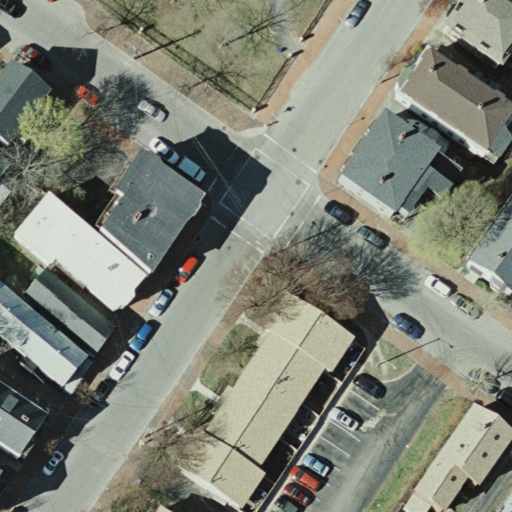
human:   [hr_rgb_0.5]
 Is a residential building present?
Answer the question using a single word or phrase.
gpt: yes

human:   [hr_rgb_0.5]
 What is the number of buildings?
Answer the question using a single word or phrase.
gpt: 13

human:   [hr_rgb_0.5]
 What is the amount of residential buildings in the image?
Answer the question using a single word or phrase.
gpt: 13

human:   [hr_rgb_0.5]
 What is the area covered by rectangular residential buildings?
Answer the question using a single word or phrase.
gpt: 678m2

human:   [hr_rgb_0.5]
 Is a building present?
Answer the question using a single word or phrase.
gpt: yes

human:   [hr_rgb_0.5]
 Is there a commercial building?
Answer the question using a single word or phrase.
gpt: no

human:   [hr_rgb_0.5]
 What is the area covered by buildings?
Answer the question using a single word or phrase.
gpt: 2880m2

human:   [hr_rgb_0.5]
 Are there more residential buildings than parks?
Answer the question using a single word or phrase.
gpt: yes

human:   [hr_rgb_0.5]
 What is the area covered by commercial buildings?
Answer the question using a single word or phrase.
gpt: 0m2

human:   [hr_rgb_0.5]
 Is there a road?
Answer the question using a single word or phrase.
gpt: yes

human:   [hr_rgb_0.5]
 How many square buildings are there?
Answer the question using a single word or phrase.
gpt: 0

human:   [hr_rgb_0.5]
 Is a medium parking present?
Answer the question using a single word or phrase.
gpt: yes

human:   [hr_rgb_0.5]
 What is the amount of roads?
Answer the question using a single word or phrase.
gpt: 4

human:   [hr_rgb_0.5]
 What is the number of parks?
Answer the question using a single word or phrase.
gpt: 1

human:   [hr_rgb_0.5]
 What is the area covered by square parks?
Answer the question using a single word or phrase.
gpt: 0m2

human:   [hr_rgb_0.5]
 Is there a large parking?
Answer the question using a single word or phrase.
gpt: no

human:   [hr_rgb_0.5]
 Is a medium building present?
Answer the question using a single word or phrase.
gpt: yes

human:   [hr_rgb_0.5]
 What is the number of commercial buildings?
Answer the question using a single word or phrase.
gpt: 0

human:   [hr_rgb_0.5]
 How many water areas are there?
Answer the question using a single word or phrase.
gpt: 0

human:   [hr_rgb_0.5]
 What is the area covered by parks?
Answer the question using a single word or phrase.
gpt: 268m2

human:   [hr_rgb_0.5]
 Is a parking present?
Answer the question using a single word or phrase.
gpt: yes

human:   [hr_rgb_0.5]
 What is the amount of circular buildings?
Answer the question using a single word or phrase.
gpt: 0

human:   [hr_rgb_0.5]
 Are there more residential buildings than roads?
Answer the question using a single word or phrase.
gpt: yes

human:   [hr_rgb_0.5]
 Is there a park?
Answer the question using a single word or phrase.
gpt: yes

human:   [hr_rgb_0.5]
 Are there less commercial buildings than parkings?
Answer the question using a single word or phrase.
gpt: yes

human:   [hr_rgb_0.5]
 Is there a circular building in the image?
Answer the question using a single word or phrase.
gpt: no

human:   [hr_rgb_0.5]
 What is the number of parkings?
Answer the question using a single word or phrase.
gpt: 1

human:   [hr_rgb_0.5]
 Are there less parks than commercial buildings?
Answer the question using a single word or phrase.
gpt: no

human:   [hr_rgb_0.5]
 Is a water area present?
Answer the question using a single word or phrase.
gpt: no

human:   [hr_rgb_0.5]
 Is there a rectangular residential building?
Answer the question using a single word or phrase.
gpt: yes

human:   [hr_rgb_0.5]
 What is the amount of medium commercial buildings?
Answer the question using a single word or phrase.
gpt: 0

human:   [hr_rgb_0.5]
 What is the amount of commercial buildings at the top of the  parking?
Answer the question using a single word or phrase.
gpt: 0

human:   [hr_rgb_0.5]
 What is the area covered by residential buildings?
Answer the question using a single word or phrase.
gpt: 2880m2

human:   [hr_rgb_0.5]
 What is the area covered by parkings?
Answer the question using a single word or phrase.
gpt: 163m2

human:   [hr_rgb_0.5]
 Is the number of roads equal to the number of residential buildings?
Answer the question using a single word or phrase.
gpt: no

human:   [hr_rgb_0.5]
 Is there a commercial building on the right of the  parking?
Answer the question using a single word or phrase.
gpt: no

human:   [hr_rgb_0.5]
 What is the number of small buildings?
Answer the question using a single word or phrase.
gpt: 3

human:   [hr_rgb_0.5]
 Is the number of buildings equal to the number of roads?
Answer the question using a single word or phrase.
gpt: no

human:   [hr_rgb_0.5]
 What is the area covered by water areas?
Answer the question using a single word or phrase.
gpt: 0m2

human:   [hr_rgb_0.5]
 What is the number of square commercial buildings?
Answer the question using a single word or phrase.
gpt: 0

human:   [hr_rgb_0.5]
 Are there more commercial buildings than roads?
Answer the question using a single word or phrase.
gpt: no

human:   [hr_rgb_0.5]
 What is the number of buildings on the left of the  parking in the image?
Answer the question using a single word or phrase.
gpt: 8

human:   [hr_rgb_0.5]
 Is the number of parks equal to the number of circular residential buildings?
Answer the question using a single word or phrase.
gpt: no

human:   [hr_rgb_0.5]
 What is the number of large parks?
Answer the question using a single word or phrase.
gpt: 0

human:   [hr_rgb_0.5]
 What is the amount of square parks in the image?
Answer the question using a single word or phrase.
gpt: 0

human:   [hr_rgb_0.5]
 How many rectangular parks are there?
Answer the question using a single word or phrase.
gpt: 1

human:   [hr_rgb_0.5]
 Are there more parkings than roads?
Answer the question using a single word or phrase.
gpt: no

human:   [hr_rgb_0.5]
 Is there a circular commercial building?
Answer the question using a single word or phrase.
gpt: no

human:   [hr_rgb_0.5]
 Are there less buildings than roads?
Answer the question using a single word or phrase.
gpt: no

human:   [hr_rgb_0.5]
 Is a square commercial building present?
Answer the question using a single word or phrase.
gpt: no

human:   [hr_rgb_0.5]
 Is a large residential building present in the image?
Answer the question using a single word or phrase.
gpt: yes

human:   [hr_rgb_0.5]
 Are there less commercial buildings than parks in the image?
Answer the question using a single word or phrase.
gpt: yes

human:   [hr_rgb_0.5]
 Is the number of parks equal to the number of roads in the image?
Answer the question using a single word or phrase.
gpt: no

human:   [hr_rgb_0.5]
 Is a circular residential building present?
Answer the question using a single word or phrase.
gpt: no

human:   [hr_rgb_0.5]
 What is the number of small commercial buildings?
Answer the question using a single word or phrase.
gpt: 0

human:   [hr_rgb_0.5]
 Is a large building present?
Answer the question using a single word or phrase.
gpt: yes

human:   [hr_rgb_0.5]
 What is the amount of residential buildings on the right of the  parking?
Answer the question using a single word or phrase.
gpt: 4

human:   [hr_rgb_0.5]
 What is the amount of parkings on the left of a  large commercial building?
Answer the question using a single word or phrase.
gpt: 0

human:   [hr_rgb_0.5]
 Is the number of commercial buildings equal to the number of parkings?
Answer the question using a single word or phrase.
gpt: no

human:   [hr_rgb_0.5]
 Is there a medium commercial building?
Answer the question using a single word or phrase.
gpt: no

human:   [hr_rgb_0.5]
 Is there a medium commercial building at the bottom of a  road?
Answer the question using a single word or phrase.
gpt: no

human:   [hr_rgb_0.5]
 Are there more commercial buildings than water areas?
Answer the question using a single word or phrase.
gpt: no

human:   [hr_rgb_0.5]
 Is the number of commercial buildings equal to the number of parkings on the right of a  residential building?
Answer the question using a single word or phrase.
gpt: no

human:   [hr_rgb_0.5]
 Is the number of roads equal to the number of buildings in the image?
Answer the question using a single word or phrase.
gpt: no